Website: lowes
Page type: customer-info-address
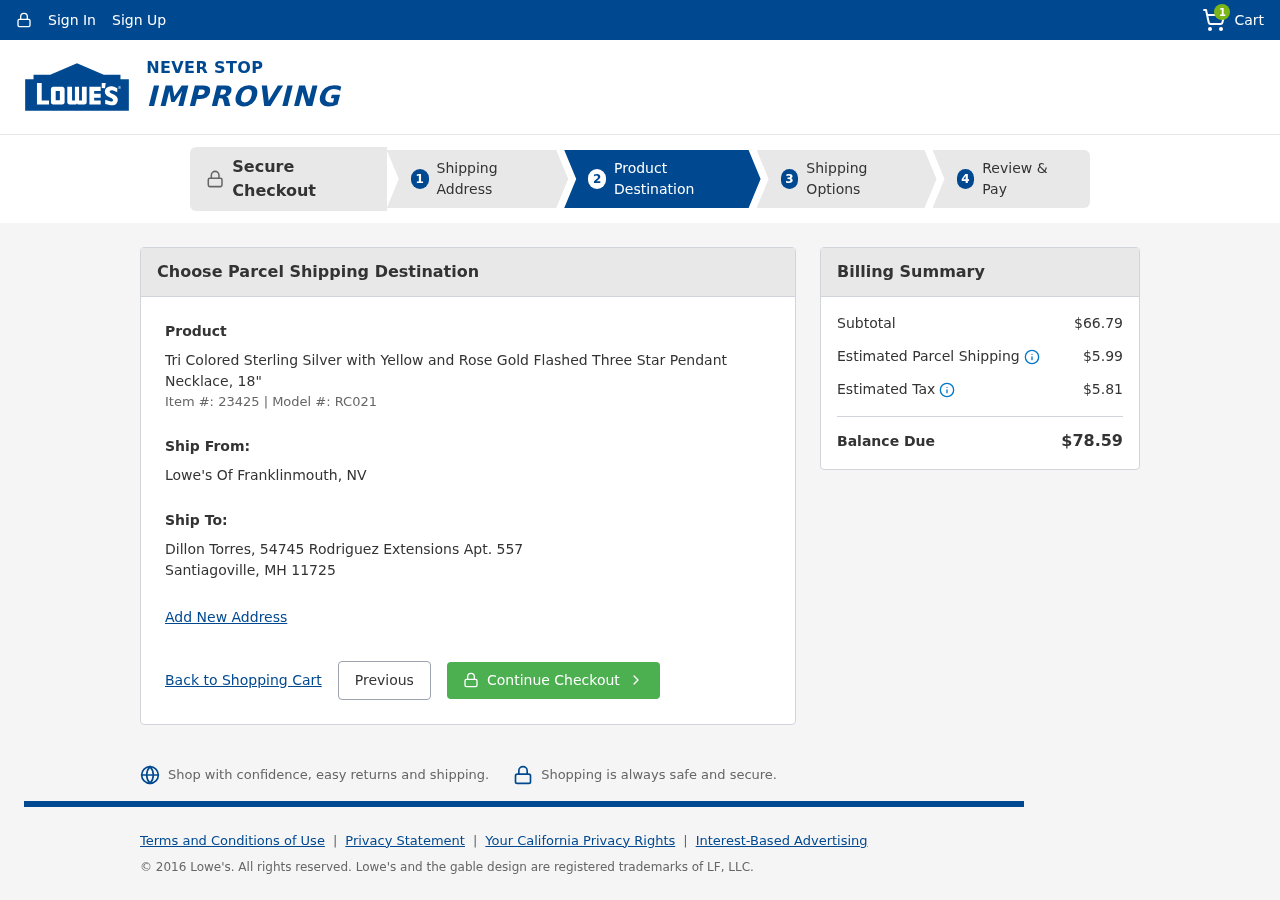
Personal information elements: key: PII_FULLNAME
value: Dillon Torres
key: PII_STREET
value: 54745 Rodriguez Extensions Apt. 557
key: PII_CITY_STATE2
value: Franklinmouth, NV
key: PII_CITY_STATE_ZIP
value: Santiagoville, MH 11725
Product elements: key: PRODUCT1_NAME
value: Tri Colored Sterling Silver with Yellow and Rose Gold Flashed Three Star Pendant Necklace, 18"
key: PRODUCT1_ITEM_NUMBER
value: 23425
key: PRODUCT1_MODEL_NUMBER
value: RC021
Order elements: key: ORDER_NUM_ITEMS
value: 1
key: ORDER_SUBTOTAL
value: $66.79
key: ORDER_SHIPPING_COST
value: $5.99
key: ORDER_TAX
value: $5.81
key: ORDER_TOTAL
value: $78.59